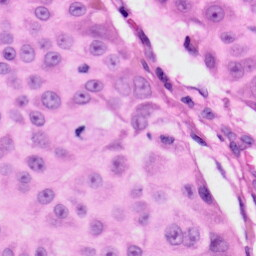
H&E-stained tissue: Skin